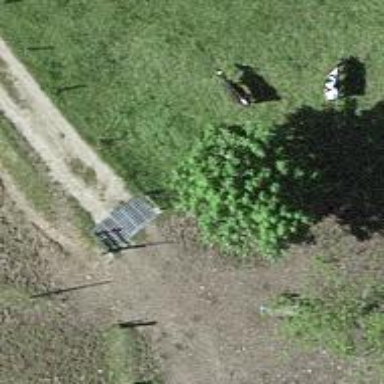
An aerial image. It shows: Cattle grid.